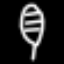
Label: leaf